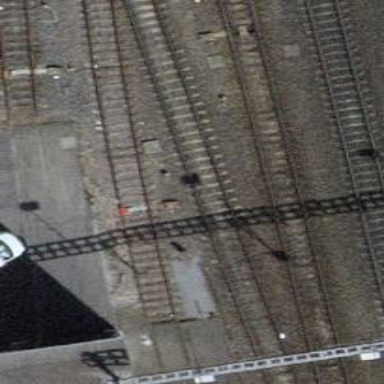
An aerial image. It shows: Single-track electrified railway spur with contact line for service.